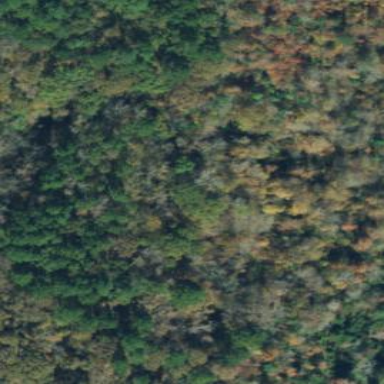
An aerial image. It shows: Mixed woodland area with variety of leaf types and cycles.